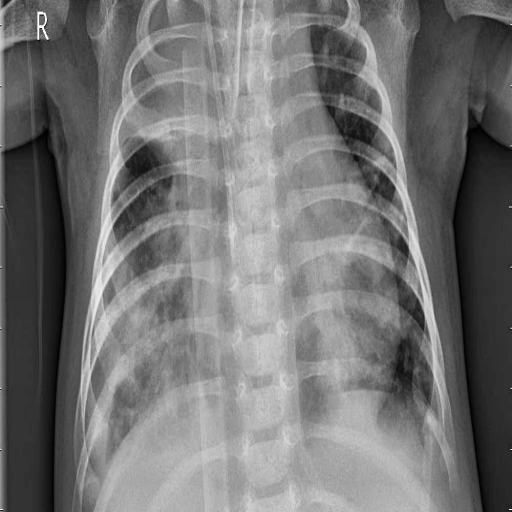
Finding: PNEUMONIA